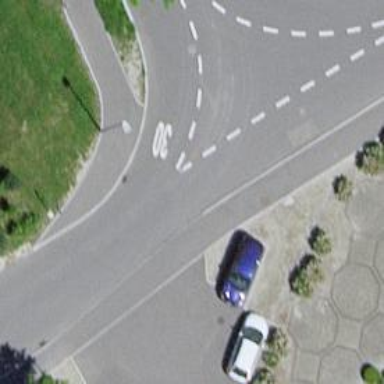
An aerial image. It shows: Kerb serving as barrier.